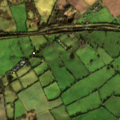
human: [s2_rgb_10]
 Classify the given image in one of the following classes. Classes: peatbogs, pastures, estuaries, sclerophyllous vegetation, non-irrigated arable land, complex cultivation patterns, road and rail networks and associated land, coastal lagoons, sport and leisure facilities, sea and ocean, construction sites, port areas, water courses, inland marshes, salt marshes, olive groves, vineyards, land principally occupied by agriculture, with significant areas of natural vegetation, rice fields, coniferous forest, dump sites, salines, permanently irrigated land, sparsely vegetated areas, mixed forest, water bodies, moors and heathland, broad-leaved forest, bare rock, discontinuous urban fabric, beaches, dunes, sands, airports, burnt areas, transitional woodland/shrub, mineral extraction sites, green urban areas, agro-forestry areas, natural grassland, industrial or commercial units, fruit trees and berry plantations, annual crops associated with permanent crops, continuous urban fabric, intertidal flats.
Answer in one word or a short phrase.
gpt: non-irrigated arable land, pastures